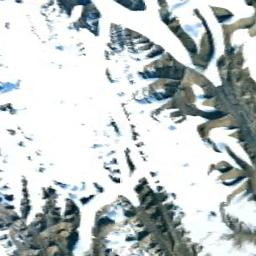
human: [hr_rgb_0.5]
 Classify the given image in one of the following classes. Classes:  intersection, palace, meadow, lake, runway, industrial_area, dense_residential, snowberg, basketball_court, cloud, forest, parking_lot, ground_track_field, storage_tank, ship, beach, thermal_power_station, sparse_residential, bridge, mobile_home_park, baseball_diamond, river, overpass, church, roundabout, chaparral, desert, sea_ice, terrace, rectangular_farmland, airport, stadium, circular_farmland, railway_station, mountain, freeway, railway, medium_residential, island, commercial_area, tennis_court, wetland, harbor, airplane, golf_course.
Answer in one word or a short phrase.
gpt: snowberg